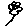
Label: flower